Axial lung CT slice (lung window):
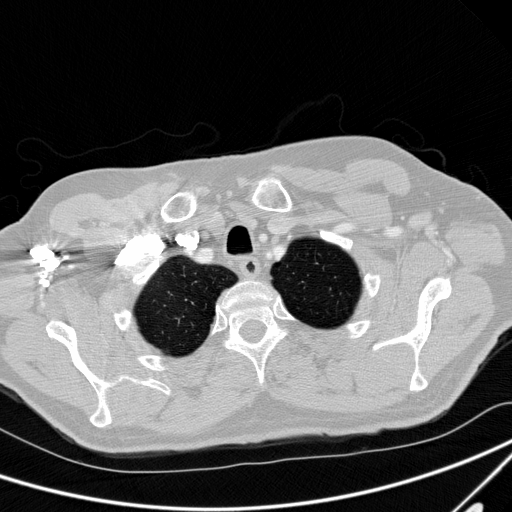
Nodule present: no